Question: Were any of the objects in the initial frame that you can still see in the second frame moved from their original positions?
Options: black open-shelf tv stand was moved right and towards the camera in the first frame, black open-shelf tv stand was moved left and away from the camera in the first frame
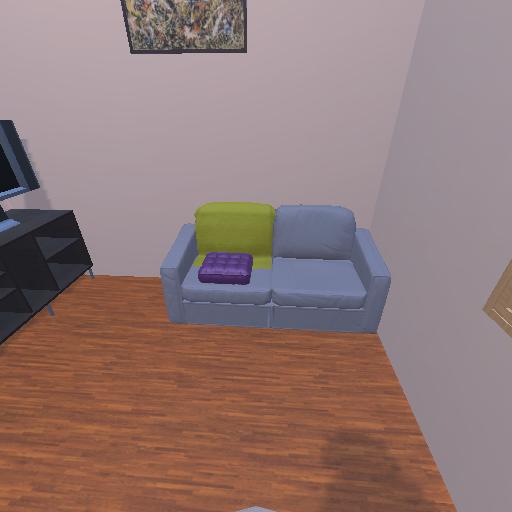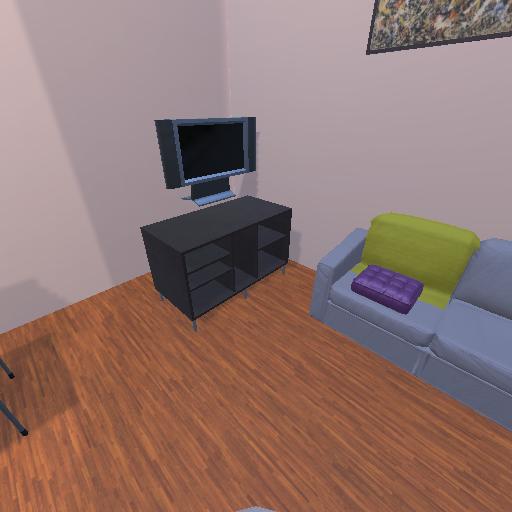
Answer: black open-shelf tv stand was moved right and towards the camera in the first frame